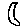
Label: moon